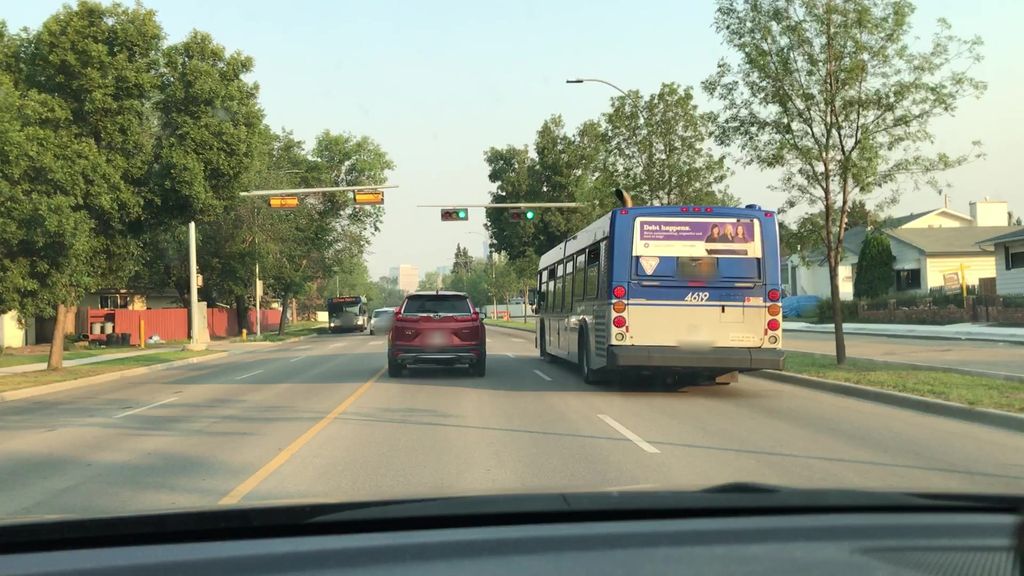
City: edmonton